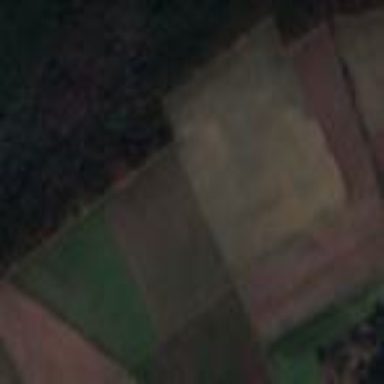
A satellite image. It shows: View of farmland.